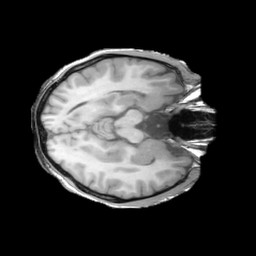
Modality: T1w
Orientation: axial
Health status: ill
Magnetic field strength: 3 T